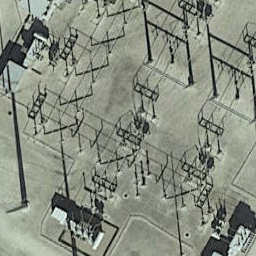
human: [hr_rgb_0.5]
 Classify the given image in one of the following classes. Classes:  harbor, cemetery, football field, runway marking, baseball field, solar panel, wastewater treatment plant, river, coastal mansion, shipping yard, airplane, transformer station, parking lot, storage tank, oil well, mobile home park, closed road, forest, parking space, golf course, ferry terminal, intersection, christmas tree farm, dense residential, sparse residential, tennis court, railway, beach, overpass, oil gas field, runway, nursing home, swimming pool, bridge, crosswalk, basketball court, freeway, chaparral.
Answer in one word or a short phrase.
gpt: transformer station